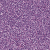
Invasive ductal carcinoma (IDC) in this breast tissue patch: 1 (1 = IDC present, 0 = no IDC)